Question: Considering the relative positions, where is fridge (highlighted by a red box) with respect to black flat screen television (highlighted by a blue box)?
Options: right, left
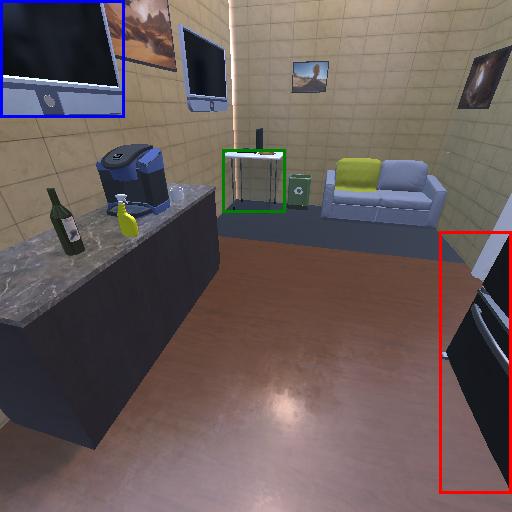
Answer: right